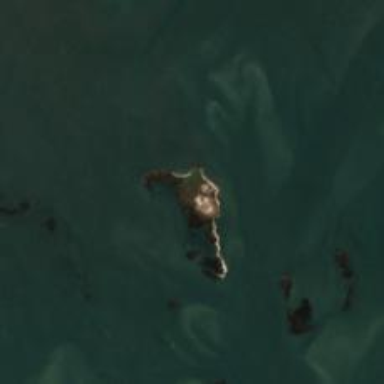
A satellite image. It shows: Island.